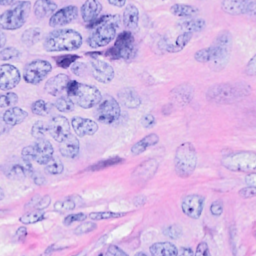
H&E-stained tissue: Breast